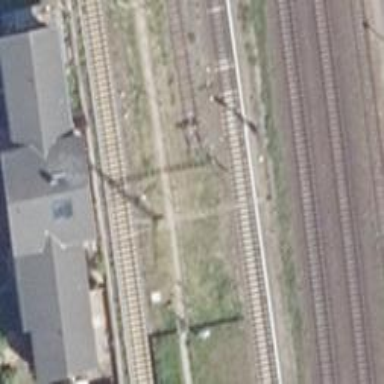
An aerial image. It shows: Railway signal.